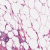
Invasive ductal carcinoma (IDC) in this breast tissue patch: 1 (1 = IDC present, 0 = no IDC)